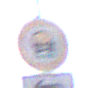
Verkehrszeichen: VerbotFahrzeugeWassergefaehrdenderLadung
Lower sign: RichtungsangabeDurchPfeile2
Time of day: MorningAfternoon
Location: Outdoor (Urban)
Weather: Overcast
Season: NotSpecified
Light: Natural